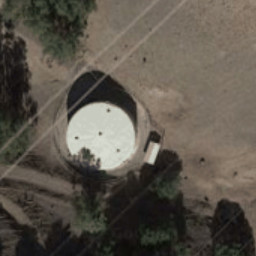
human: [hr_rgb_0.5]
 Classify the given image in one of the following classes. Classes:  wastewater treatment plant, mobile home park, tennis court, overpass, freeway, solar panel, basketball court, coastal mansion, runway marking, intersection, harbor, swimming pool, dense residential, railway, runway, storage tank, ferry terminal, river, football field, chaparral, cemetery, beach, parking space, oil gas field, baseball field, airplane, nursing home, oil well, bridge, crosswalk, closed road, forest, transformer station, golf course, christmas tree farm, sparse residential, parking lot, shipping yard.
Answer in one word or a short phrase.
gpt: storage tank